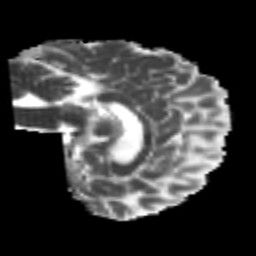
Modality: MD
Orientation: sagittal
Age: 23
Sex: female
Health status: healthy
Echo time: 0.074 s